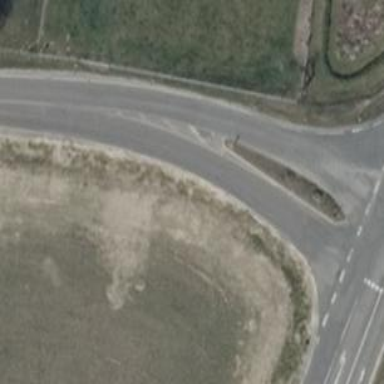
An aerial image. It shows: Secondary road.